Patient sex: F
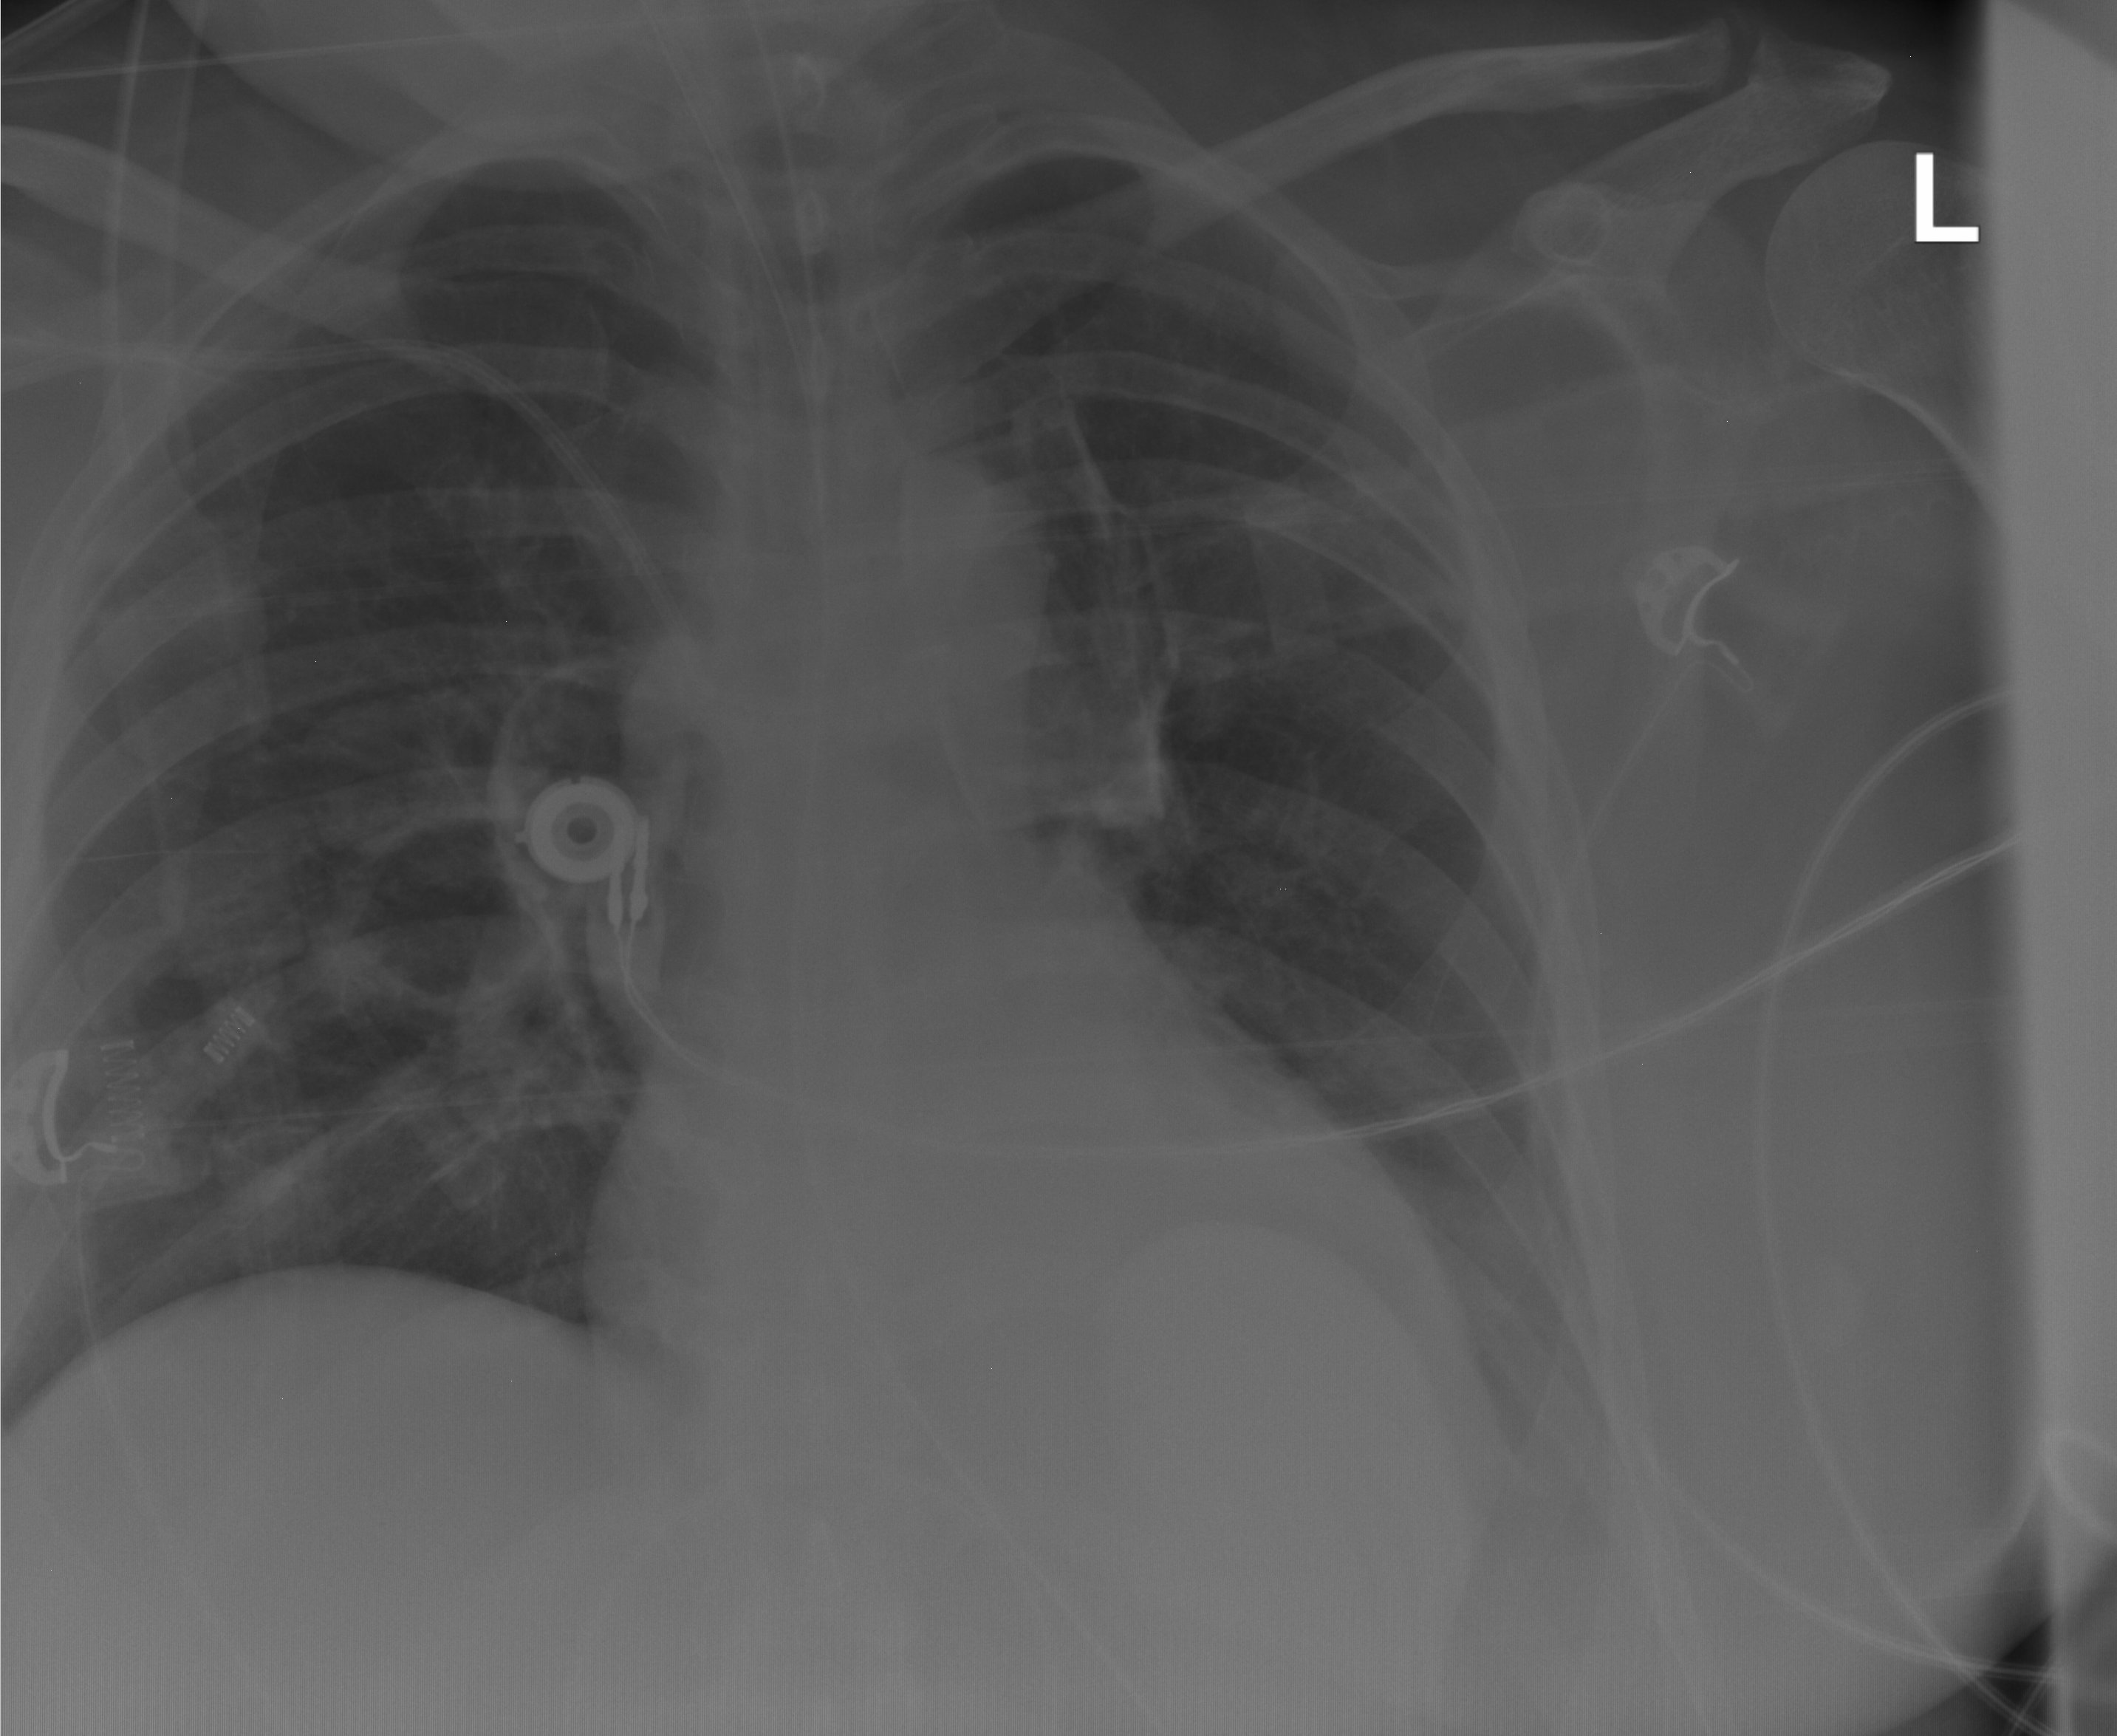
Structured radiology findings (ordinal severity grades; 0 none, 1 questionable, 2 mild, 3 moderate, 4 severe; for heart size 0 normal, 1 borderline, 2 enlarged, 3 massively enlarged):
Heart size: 0
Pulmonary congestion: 0
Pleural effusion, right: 0
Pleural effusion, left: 2
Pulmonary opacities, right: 0
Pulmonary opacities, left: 0
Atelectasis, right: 0
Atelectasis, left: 0